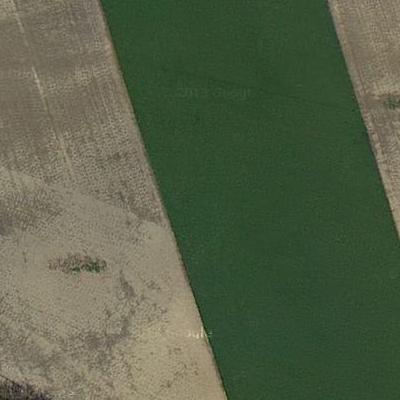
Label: Field